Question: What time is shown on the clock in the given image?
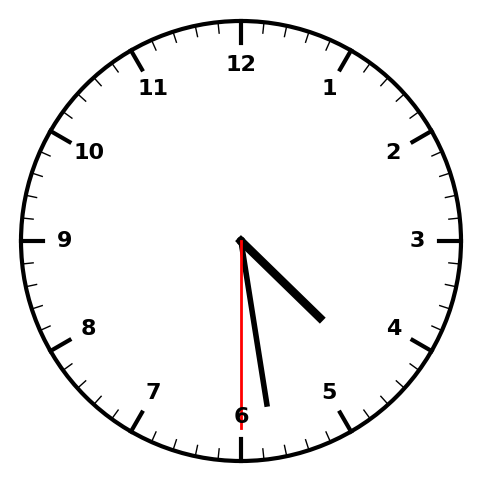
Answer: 04:28:30